Question: '''
'43.005895','-71.013202'
'''
Trying to use:
'''
INSERT INTO table(fanDetLocZip, fanDetLocCity, fanDetLocState, fanDetLocLat, fanDetLocLong, fanDetLocTZ, fanDetLocDST)
VALUES(00210, 'Portsmouth', 'NH', '43.005895', '-71.013202', -5, 1);
'''
I'm currently using the datatype 'SPATIAL', 'GEOMETRY'.
Its giving me errors like:
Cannot get geometry object from data you send to the GEOMETRY field
All the values have 2 digits, and 6 decimal places after decimal. How do I store this in mysql?
Error I get when I use:
'INSERT INTO Table(fanDetLocZip, fanDetLocCity, fanDetLocState, fanDetLocLatLong, fanDetLocTZ, fanDetLocDST) VALUES(00210, 'Portsmouth', 'NH', point(43.005895,-71.013202), -5,1)'
Error Image:
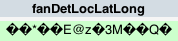
Answer: You can use 'POINT()' to store into a column of type 'GEOMETRY' or 'POINT':
'''
POINT(43.005895, -71.013202)
'''
If the Geometry column is named 'geom', you can use this:
'''
INSERT INTO table
( ..., geom, ...)
VALUES
( ..., POINT(43.005895, -71.013202), ...)
'''
---
If you want to show data stored, you can use the <URL> functions:
'''
SELECT X(geom) AS x, Y(geom) AS y
FROM table
'''